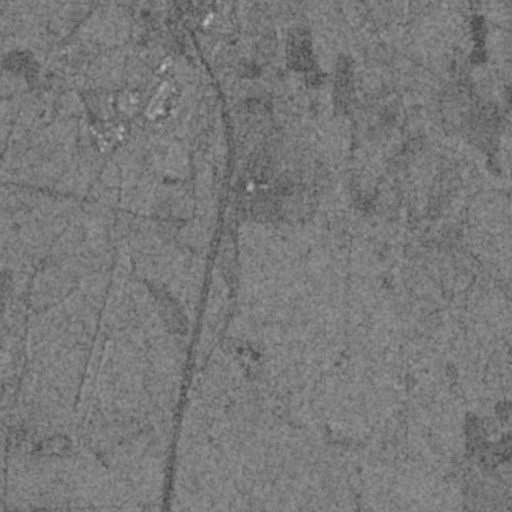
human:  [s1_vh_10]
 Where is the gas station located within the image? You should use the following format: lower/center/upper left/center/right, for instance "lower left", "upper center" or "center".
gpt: The gas station is located in the upper left of the image.
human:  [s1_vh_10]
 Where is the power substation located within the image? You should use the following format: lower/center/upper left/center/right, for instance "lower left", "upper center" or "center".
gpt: The power substation is located in the upper left of the image.
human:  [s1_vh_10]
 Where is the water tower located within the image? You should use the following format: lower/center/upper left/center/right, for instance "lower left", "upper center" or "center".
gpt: The water tower is located in the upper center of the image.
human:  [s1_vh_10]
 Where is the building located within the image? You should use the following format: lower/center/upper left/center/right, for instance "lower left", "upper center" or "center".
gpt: The building is located in the upper left of the image.
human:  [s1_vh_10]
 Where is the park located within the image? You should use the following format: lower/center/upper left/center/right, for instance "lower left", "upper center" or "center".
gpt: There is no park in the image.

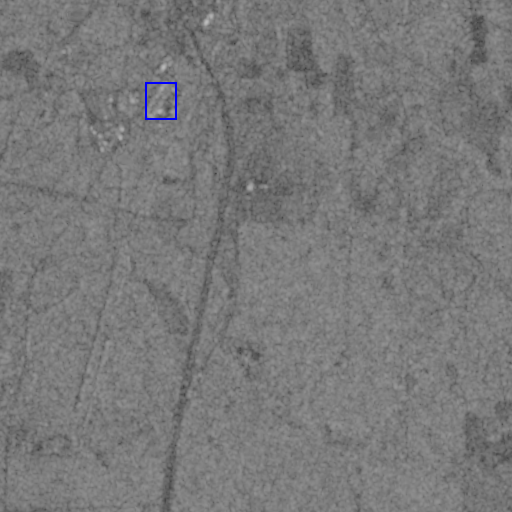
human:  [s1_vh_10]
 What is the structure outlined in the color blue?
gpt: The structure outlined in blue is a building.
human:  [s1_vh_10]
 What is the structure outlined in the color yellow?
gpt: There is no yellow outline.